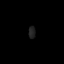
Tissue: skin
Cell type: Others
Senescence score: 0.7809
Nuclear area (px): 81
Mean DAPI intensity: 33.617